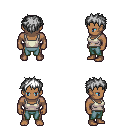
a pixel art fantasy rpg character, male body template, human, dark skin, white pirate shirt, teal pants, white bedhead hairstyle, four views (front, back, left, right), 2x2 character sprite sheet, small pixel art, hard edges, no anti-aliasing